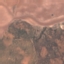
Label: HerbaceousVegetation